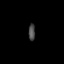
Tissue: prostate
Cell type: T cells
Senescence score: 0.2584
Nuclear area (px): 105
Mean DAPI intensity: 74.962